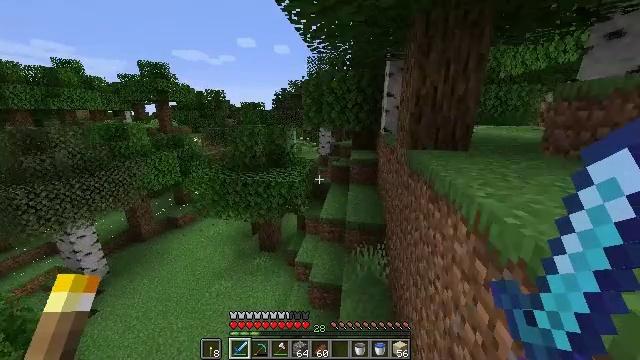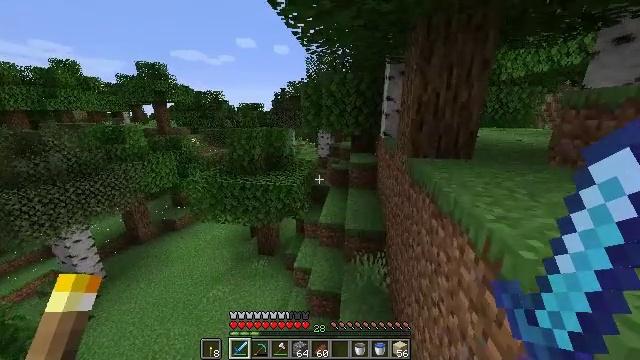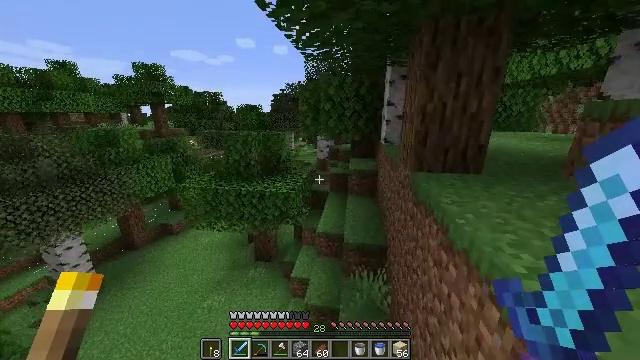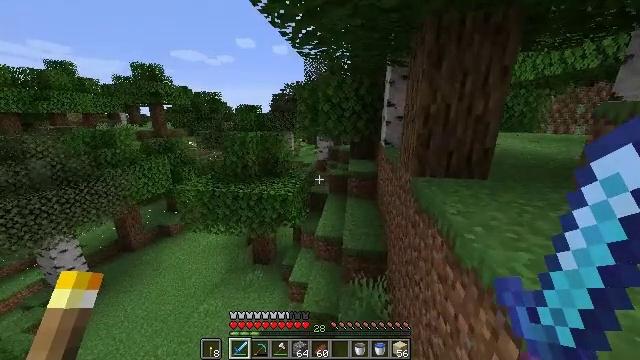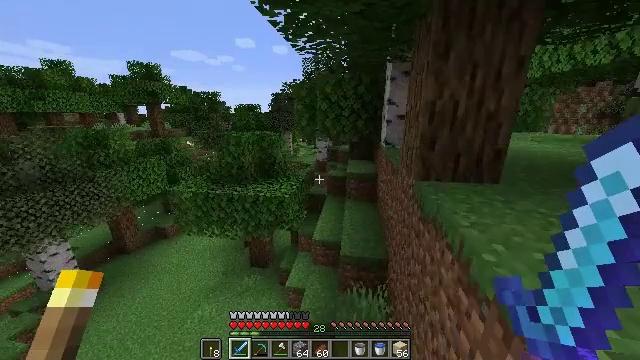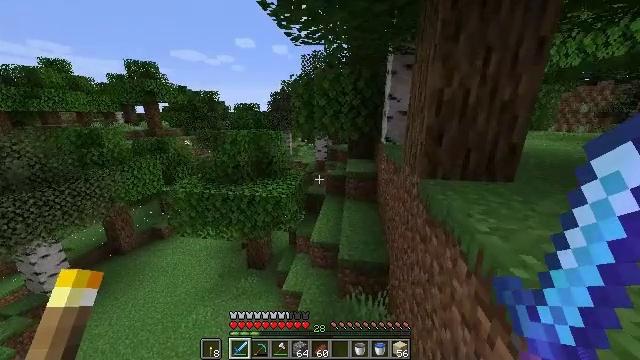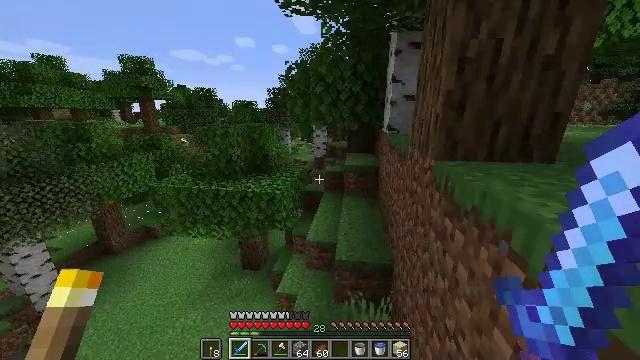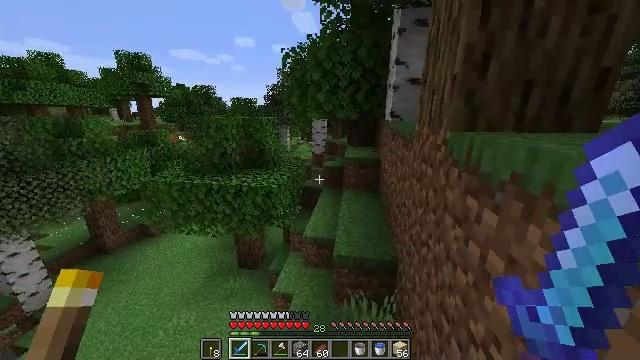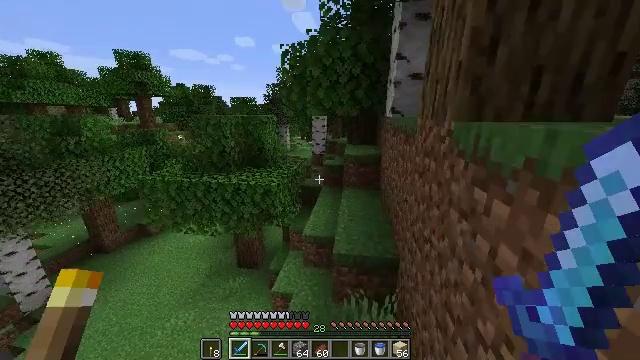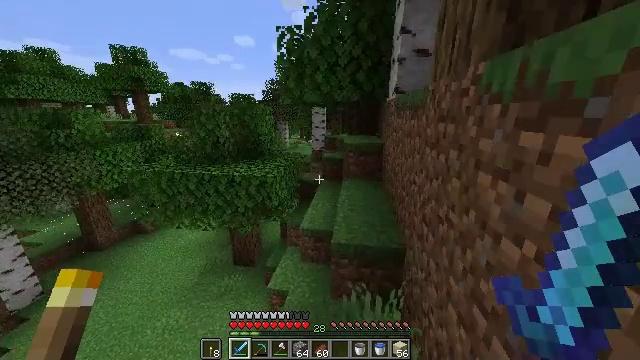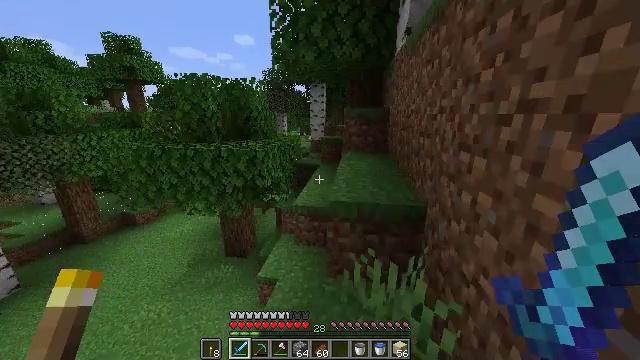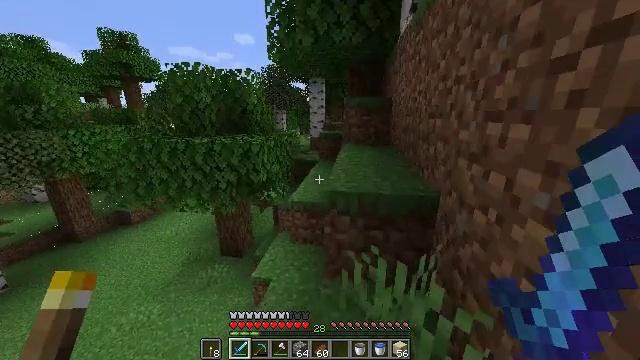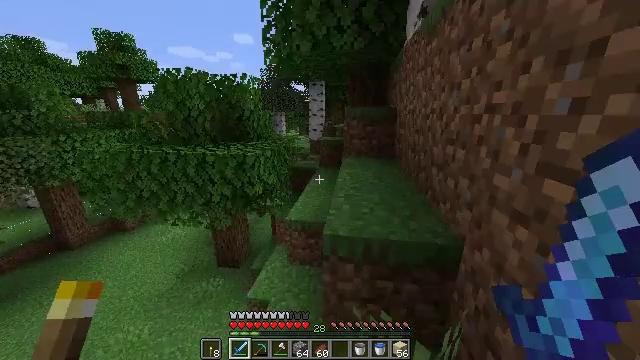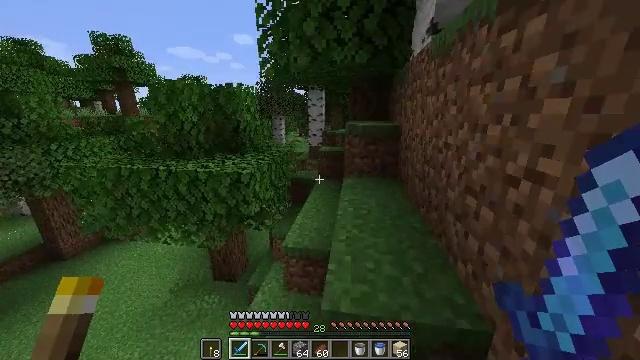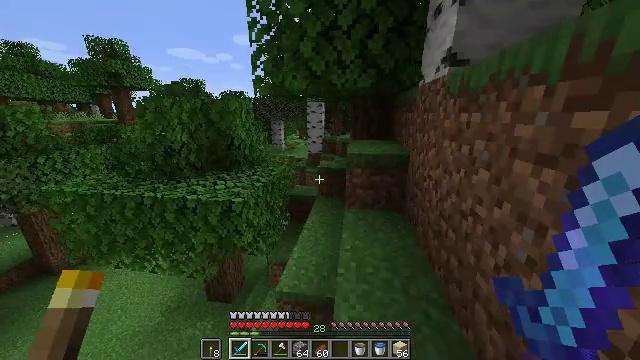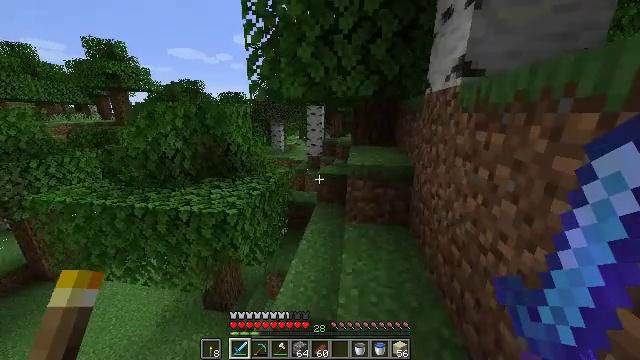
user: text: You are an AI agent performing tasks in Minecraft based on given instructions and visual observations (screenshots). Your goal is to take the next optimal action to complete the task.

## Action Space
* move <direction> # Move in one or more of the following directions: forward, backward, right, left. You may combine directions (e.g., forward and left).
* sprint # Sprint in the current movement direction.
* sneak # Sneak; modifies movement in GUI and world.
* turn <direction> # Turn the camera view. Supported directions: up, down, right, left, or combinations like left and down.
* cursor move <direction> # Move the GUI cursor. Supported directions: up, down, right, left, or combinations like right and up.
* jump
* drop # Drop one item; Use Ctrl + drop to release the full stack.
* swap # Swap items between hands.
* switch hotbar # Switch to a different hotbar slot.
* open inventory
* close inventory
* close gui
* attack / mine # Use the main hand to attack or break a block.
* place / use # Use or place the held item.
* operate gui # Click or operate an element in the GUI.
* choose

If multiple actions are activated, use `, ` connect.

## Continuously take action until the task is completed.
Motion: motion action
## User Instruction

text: Cut down the sugar cane stalks.
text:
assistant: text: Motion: move forward and move right, sprint, jump
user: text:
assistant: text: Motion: move forward and move right, sprint
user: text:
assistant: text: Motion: move forward and move right, sprint
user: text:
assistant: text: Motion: move forward, sprint
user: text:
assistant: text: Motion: move forward, sprint
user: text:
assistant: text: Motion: move forward, sprint
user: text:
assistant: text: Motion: move forward, sprint
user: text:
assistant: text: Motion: move forward, sprint
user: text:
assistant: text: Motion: move forward, sprint
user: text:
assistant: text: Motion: move forward, sprint
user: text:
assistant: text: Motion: move forward, sprint
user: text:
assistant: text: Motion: move forward, sprint, jump
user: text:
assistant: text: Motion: move forward, sprint, jump
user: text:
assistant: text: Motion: move forward, sprint, jump
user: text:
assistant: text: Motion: move forward, sprint, jump
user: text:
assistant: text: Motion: move forward, sprint, jump
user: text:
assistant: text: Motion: move forward, sprint, jump
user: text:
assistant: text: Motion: move forward, sprint
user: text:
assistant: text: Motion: move forward and move left, sprint
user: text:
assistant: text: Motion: move forward and move left, sprint
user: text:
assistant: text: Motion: move forward, sprint
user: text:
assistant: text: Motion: move forward, sprint
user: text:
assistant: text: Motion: move forward, sprint
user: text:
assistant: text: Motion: move forward, sprint
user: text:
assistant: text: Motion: move forward, sprint
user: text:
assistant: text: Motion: move forward, sprint
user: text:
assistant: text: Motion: move forward, sprint
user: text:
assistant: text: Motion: move forward, sprint
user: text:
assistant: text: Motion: move forward, sprint
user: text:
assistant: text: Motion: move forward, sprint